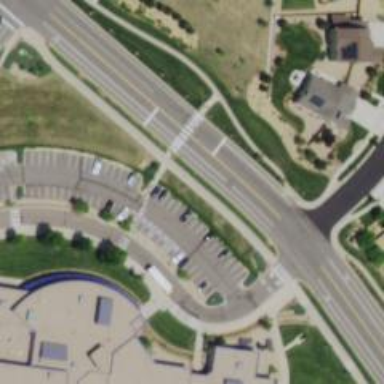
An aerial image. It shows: Parking space is available.